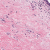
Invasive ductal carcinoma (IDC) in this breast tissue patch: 0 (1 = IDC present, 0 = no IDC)